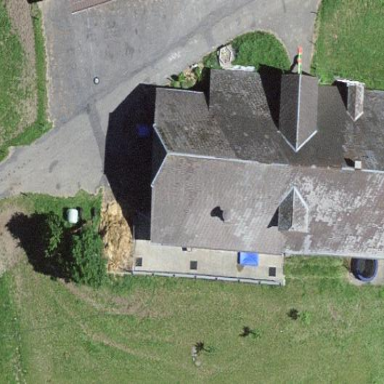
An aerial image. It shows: Farm building.